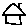
Label: house